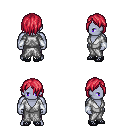
a pixel art fantasy rpg character, male body template, dark elf, purple skin, white robe, metal pants, ruby red bangs hairstyle, white cloth bracers, ghillies, four views (front, back, left, right), 2x2 character sprite sheet, small pixel art, hard edges, no anti-aliasing